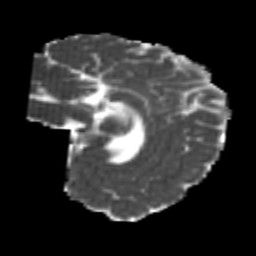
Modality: MD
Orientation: sagittal
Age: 22
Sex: female
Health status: healthy
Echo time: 0.074 s